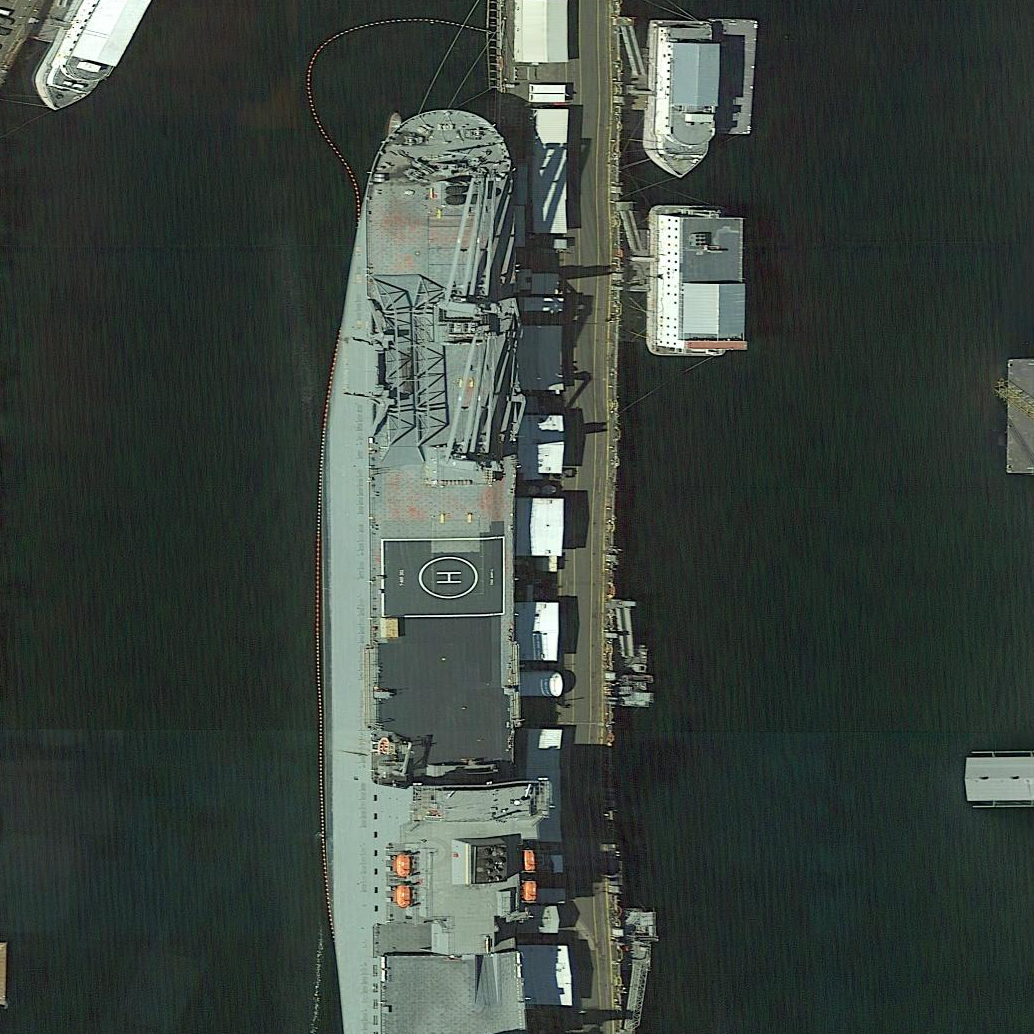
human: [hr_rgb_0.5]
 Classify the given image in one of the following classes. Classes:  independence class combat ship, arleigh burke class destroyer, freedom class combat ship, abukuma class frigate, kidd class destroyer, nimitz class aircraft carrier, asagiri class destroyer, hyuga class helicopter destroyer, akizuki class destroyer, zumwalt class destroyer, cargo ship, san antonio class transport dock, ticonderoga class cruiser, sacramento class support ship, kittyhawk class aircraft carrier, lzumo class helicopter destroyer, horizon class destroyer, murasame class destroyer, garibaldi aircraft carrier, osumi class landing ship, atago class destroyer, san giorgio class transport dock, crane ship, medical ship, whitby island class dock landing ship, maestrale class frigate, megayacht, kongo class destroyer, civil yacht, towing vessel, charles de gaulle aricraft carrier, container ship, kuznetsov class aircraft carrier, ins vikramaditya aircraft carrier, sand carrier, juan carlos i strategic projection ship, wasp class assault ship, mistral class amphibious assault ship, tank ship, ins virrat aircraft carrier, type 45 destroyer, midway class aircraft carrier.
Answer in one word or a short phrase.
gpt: Crane ship